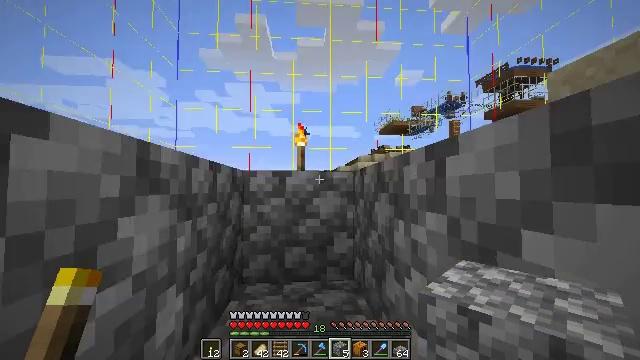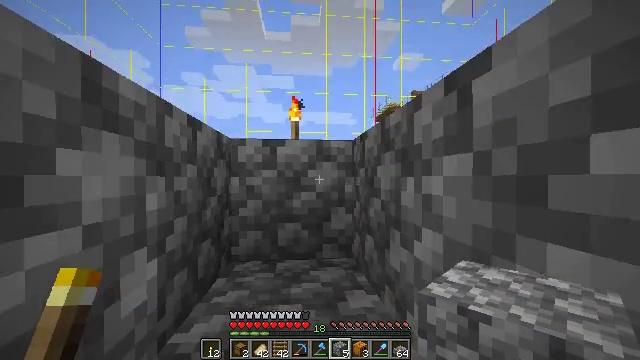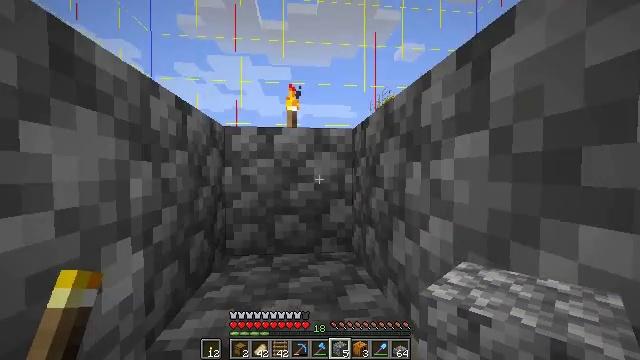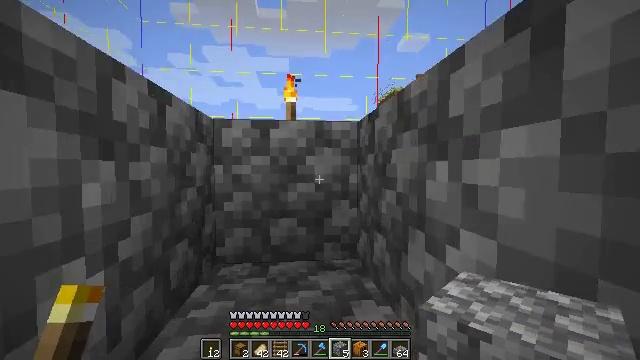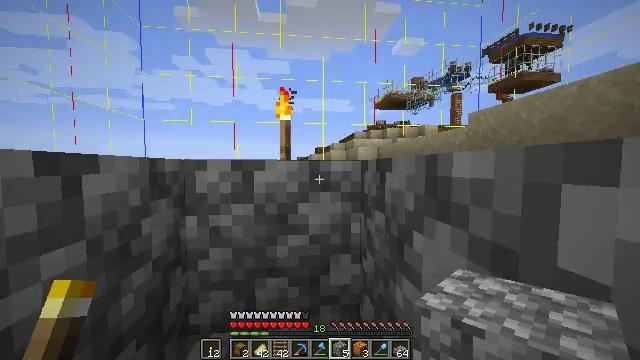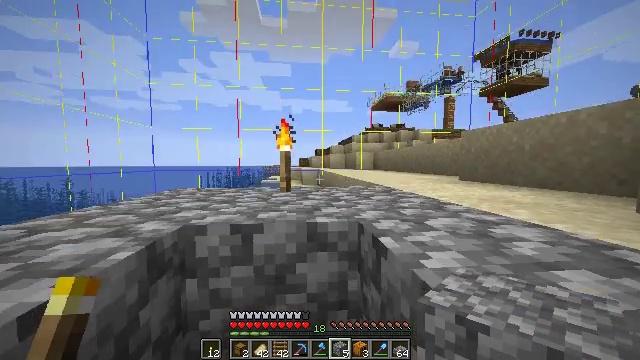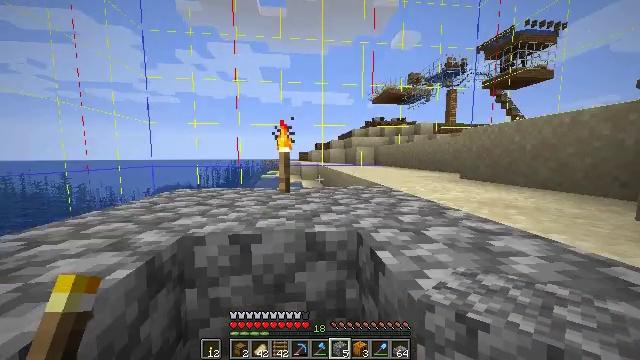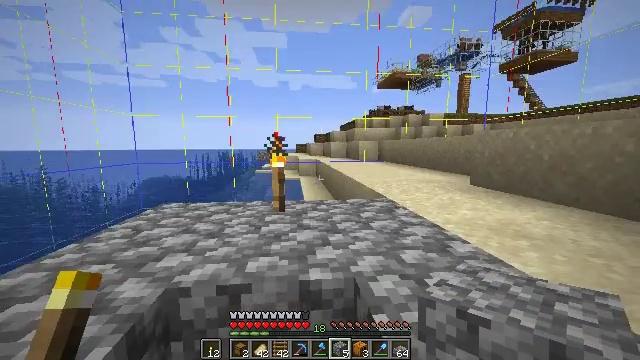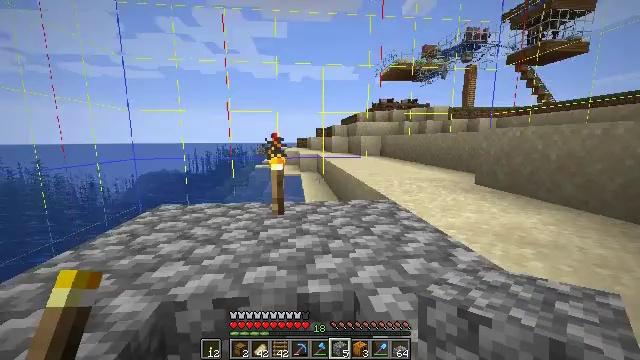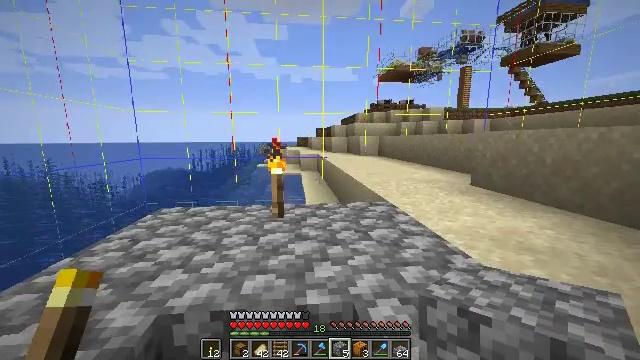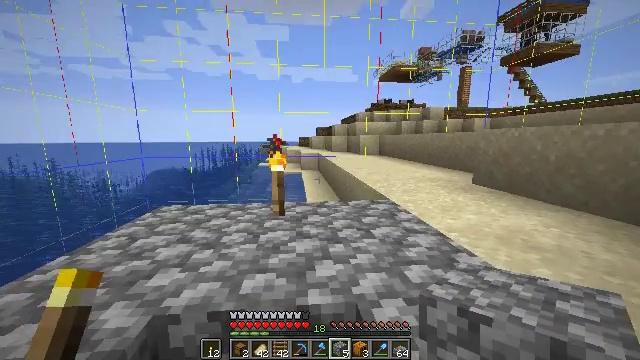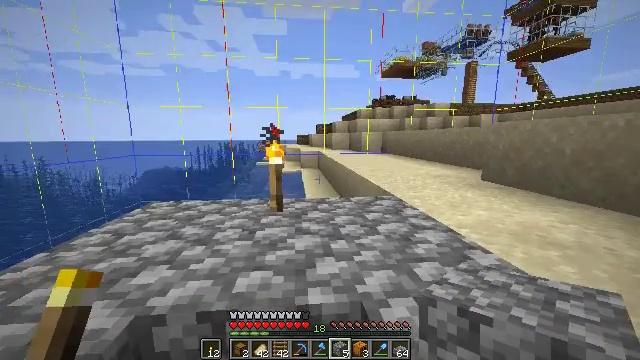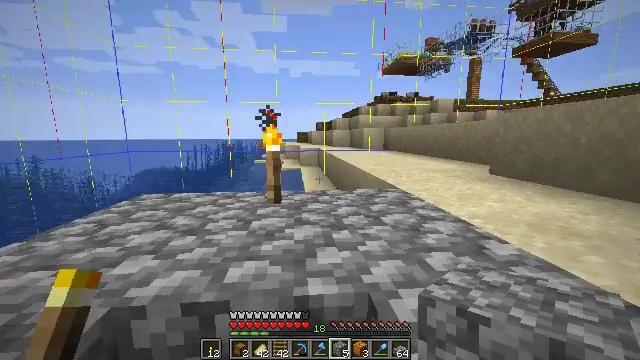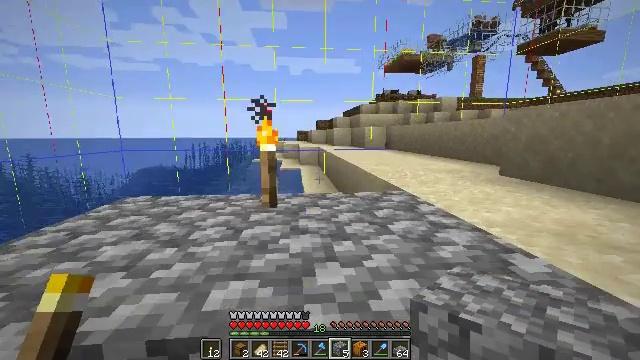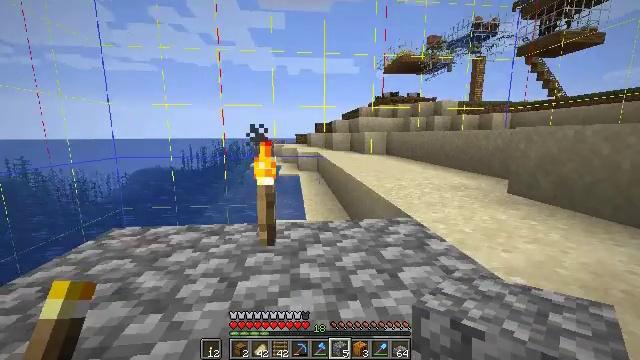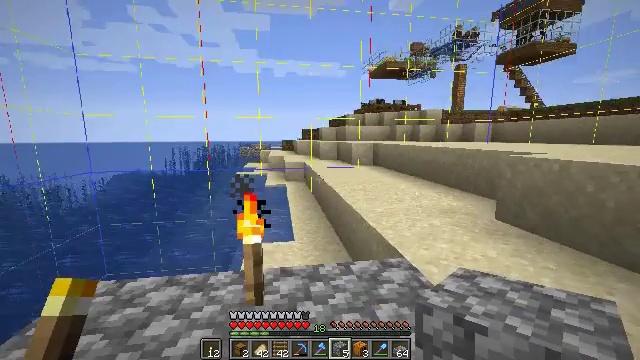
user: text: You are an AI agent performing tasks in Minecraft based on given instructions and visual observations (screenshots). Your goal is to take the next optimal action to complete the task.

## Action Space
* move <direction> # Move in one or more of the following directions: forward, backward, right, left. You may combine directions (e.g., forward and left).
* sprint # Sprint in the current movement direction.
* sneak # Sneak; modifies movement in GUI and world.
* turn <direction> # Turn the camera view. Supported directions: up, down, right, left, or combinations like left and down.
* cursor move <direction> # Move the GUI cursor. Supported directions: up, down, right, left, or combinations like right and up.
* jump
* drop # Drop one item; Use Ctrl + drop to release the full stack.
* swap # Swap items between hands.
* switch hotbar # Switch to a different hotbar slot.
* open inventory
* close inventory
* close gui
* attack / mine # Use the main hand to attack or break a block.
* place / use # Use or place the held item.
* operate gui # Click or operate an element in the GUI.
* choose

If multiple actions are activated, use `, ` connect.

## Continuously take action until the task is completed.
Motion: motion action
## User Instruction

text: Dig soul sand to use for potions.
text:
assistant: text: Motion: move forward, turn right and down, jump
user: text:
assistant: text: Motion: move forward, turn down, jump
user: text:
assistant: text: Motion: move forward, sprint, jump
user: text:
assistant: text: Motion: move forward, sprint, jump
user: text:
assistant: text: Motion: move forward, sprint, jump
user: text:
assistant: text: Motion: move forward, sprint, turn down, jump
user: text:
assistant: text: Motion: move forward, turn down, jump
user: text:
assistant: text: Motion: move forward, turn down, jump
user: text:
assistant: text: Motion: move forward, jump
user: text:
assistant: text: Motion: move forward, jump
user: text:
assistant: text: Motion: move forward, jump
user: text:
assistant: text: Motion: move forward, jump
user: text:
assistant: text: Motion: move forward, sprint, jump
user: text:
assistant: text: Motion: move forward, sprint, jump
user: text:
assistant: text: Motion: move forward, sprint, turn right, jump
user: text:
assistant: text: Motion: move forward, sprint, turn right, jump
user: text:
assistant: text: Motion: move forward, turn right and down, jump
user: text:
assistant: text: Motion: move forward, turn right and down, jump
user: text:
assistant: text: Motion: move forward, turn right and down, jump
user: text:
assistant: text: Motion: move forward, turn right, jump
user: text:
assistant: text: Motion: move forward, jump
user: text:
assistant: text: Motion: move forward, sprint, jump
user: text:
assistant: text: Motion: move forward, sprint, turn left, jump
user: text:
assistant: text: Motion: move forward, sprint, turn left, jump
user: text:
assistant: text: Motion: move forward, turn left and up, jump
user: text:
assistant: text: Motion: move forward, turn left, jump
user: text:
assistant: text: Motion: move forward, turn left, jump
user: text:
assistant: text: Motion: move forward, turn right, jump
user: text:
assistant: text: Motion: move forward, jump
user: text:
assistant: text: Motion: move forward, jump